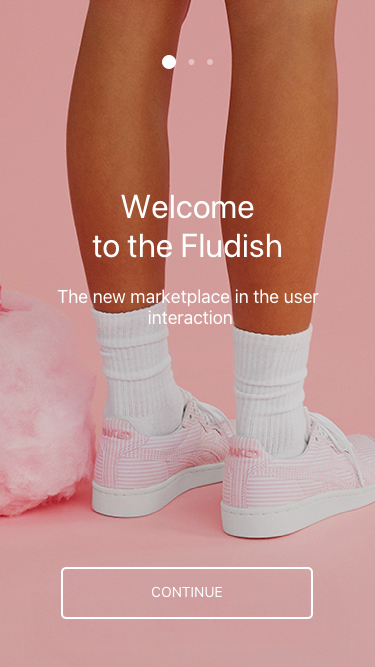
Text in this UI design:
Welcome
to the Fludish
The new marketplace in the user
 interaction